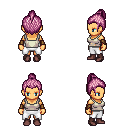
a pixel art fantasy rpg character, female body template, human, tanned skin, white pirate shirt, white pants, pink short topknot hairstyle, cloth bracers, maroon shoes, four views (front, back, left, right), 2x2 character sprite sheet, small pixel art, hard edges, no anti-aliasing